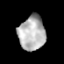
Tissue: prostate
Cell type: Myeloid cells
Senescence score: 0.7744
Nuclear area (px): 896
Mean DAPI intensity: 180.369